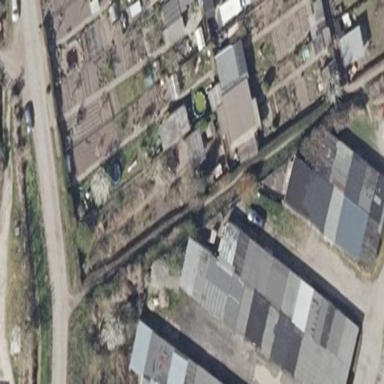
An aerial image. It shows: Group of garages.